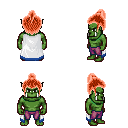
a pixel art fantasy rpg character, male body template, orc, green skin, white trimmed cape, magenta pants, red short topknot hairstyle, four views (front, back, left, right), 2x2 character sprite sheet, small pixel art, hard edges, no anti-aliasing